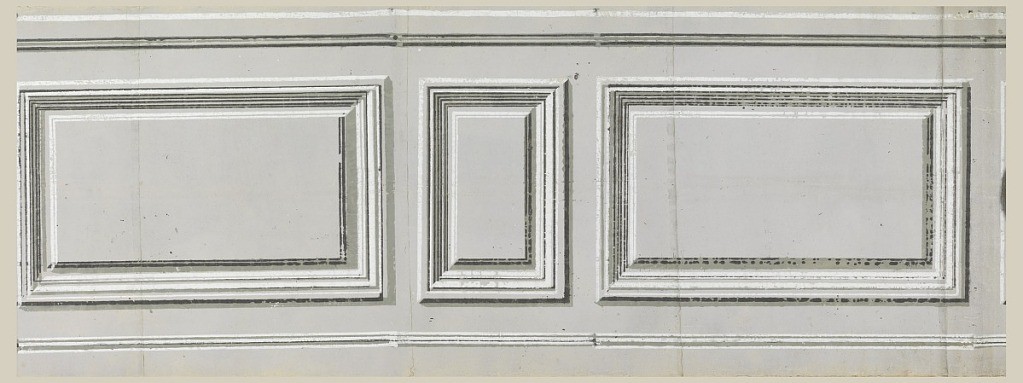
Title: Dado
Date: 1790–1835
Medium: Block-printed on handmade paper
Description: Inset panels alternating large panels with small. Printed in grisaille on gray ground.